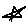
Label: star